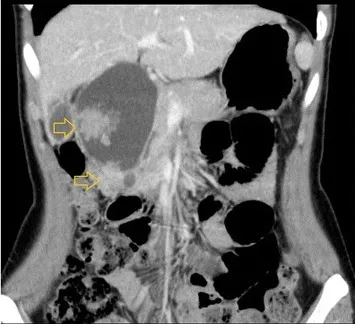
Abdominal CT showed two enhanced tumors (diameter, 4 cm) in the inferior and middle bile duct. Yellow arrows indicate the tumor locations.
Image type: radiology (ct)